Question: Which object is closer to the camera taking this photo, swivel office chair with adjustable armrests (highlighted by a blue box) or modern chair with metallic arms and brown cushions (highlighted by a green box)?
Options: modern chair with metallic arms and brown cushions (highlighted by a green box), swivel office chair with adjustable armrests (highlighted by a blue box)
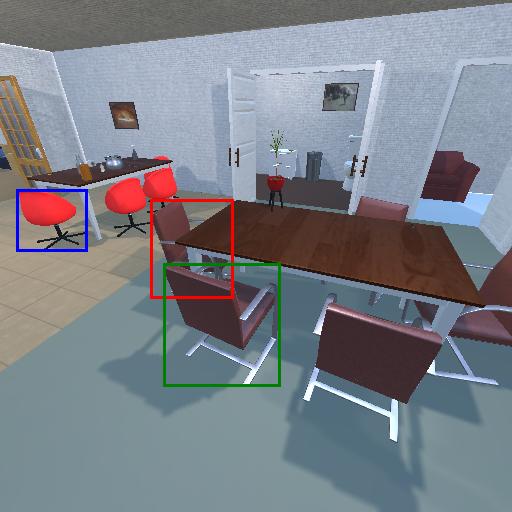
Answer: modern chair with metallic arms and brown cushions (highlighted by a green box)